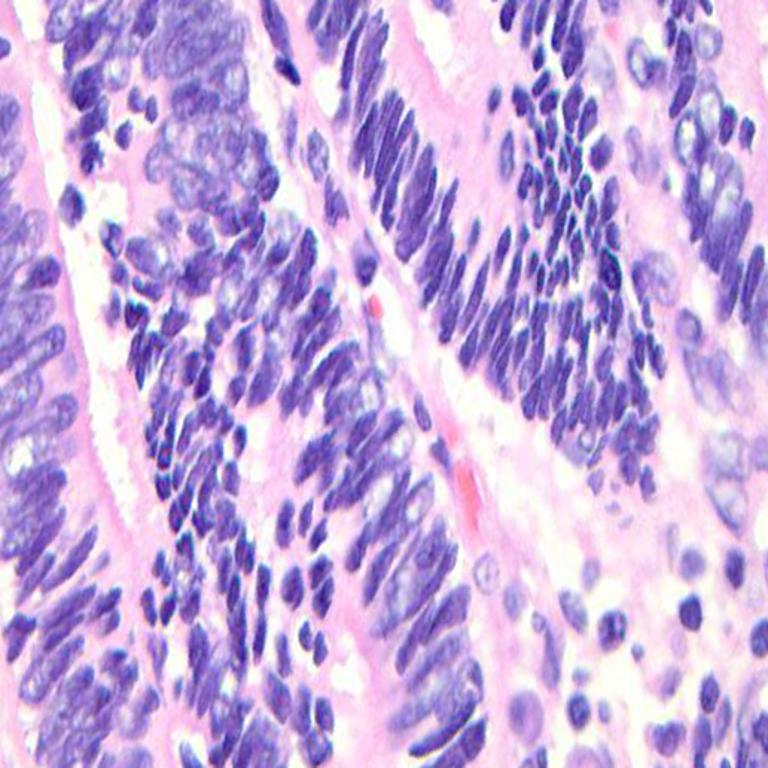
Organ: colon
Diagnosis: adenocarcinomas